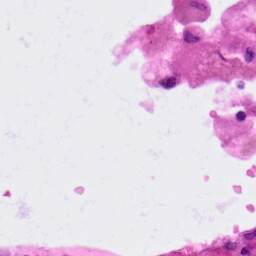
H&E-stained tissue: Lung